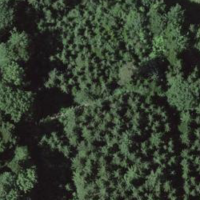
EUNIS habitat code: 44
Species observed at this site:
Petasites albus